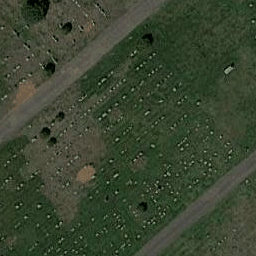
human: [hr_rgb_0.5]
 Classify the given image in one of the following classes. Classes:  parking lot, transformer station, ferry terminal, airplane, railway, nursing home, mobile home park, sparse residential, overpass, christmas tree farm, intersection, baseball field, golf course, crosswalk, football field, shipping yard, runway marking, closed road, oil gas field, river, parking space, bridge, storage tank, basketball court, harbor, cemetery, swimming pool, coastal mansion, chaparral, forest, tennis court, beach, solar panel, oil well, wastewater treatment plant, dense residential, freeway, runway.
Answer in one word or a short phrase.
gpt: cemetery